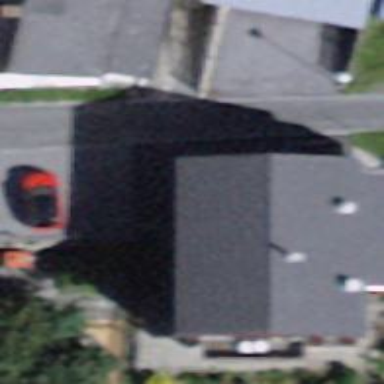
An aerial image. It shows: Building with gabled roof oriented along its length.